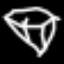
Label: diamond